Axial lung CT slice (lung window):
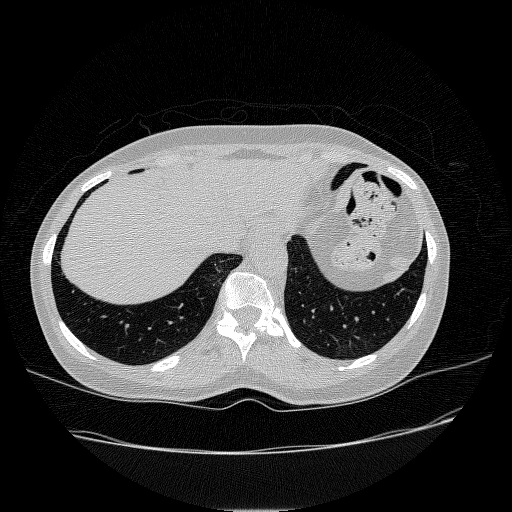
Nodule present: no